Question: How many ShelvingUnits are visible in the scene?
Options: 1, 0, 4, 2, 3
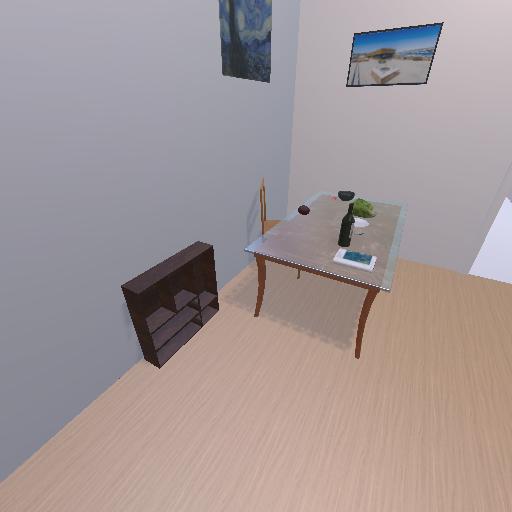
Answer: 1